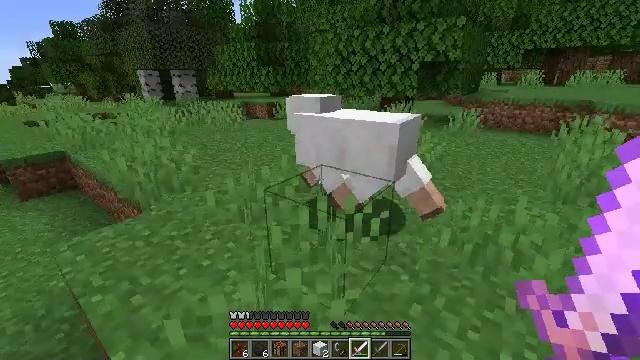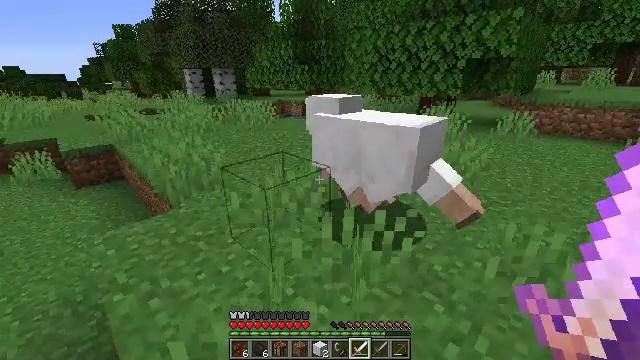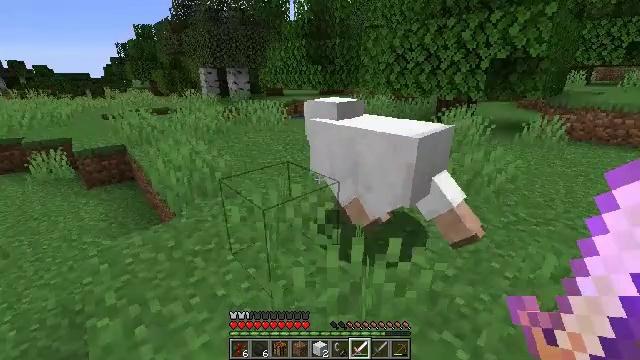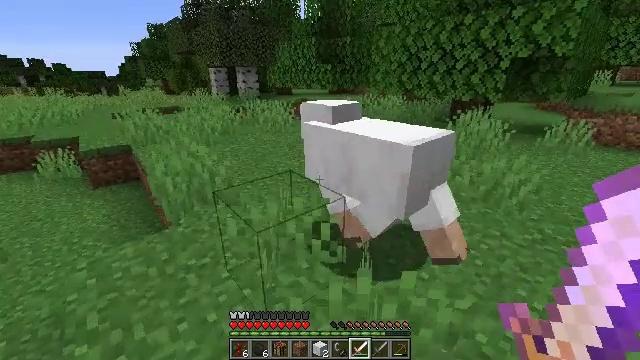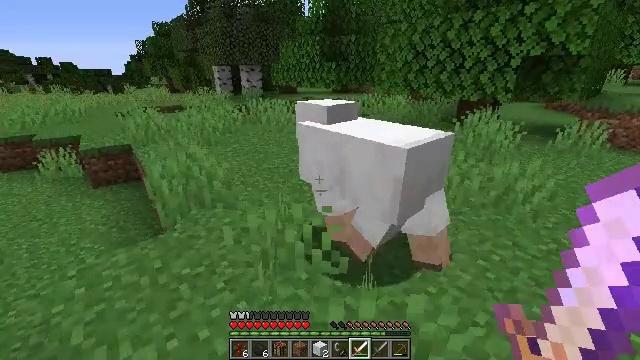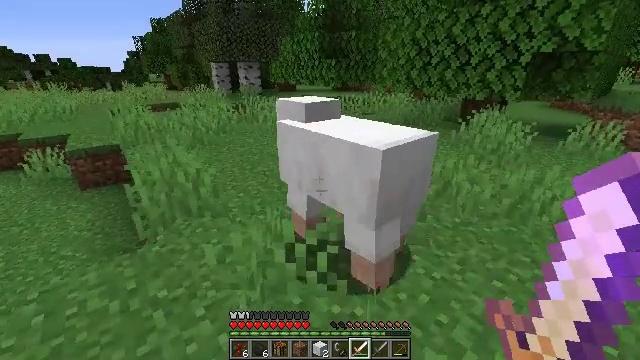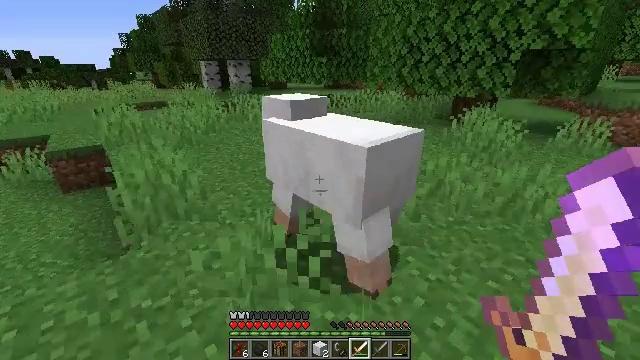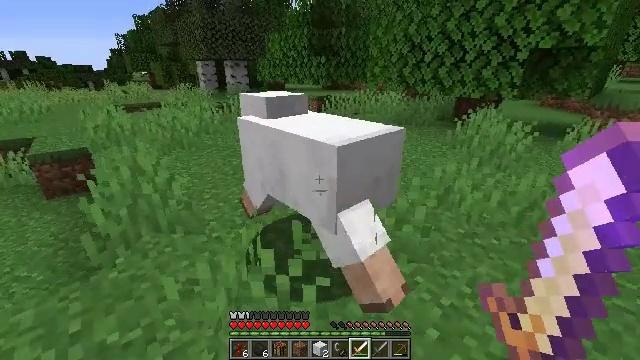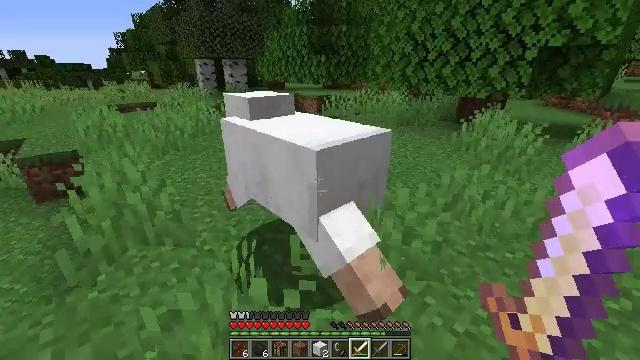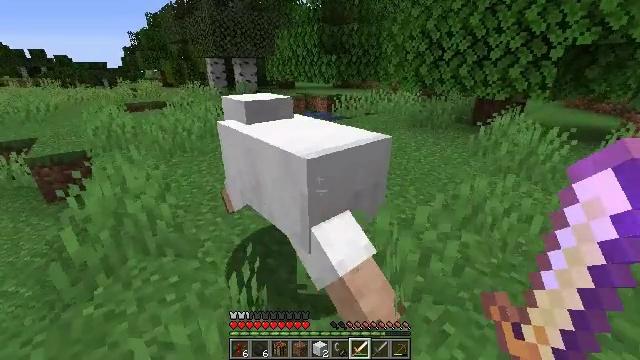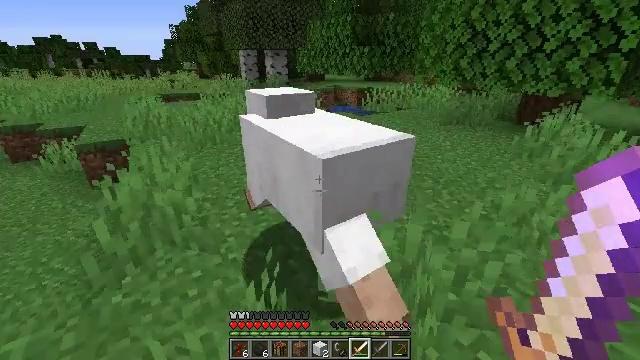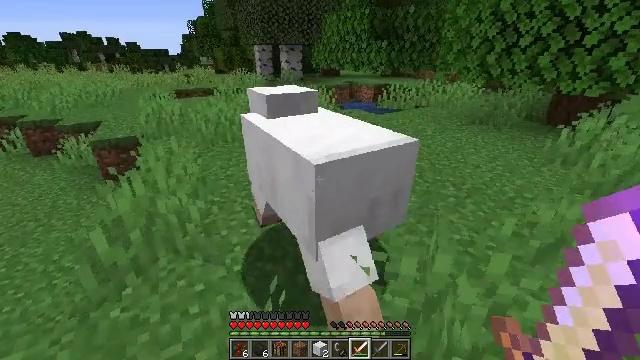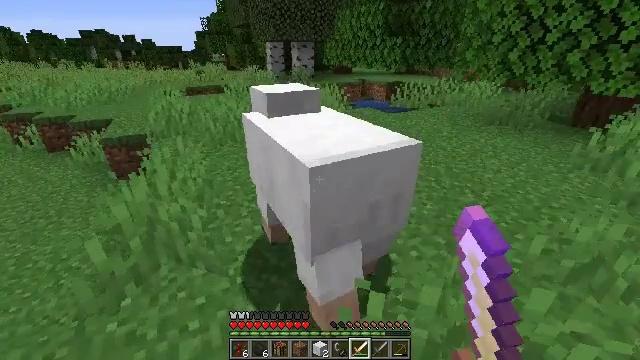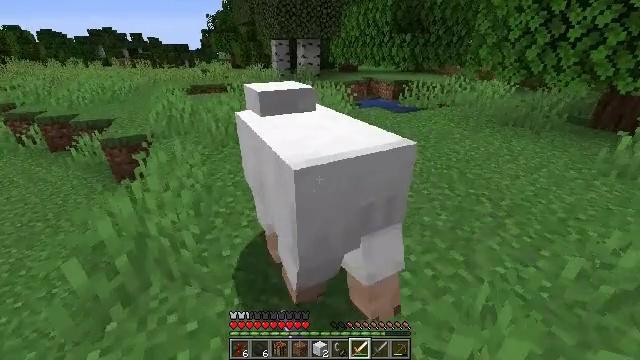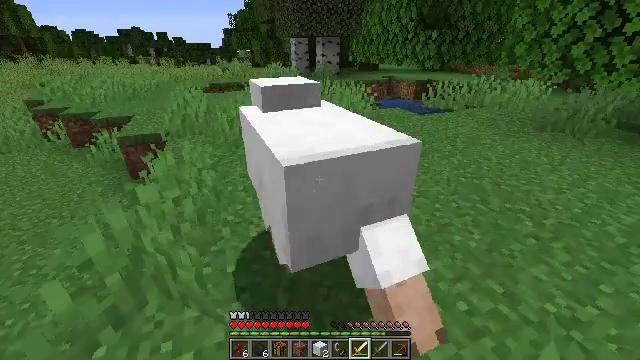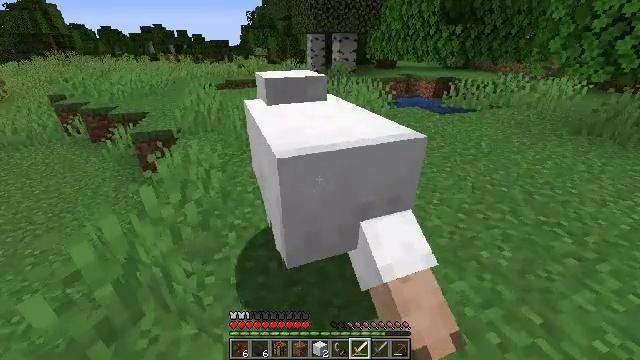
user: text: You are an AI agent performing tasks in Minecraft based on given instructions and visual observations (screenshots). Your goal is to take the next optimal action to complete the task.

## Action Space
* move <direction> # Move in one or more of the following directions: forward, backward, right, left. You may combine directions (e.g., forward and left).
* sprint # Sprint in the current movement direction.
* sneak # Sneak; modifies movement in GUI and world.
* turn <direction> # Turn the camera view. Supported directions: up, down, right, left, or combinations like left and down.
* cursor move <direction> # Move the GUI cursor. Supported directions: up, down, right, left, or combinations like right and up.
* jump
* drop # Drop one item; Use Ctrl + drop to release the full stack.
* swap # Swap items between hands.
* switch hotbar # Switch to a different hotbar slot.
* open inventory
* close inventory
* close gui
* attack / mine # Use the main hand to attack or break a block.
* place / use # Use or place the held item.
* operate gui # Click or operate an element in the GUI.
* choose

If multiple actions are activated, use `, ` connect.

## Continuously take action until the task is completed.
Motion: motion action
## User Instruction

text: Kill the sheep.
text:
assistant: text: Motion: move forward, turn left
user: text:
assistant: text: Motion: move forward, turn left
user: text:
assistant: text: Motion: move forward, turn left
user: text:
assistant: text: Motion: move forward
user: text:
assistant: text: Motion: move forward
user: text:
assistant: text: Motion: move forward, turn right
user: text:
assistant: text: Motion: move forward
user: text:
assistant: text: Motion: move forward
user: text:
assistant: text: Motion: move forward, turn left
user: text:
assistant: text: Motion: move forward, turn left and down
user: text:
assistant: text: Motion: move forward, turn left, attack / mine
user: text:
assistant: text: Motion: move forward, turn left, attack / mine
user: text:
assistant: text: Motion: move forward, turn left, attack / mine
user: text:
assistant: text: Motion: move forward, turn left, attack / mine
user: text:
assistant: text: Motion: move forward, turn left
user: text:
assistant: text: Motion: no_op